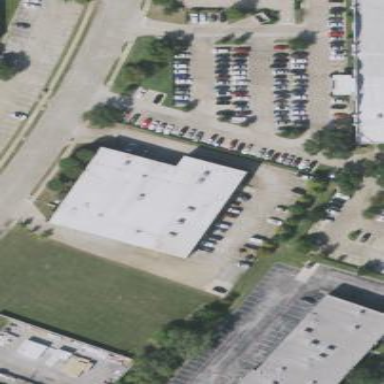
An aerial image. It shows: Commercial building.